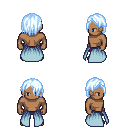
a pixel art fantasy rpg character, male body template, human, dark skin, overskirt, red pants, white cyan bangs hairstyle, four views (front, back, left, right), 2x2 character sprite sheet, small pixel art, hard edges, no anti-aliasing